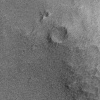
Atmospheric dust classification: not_dusty